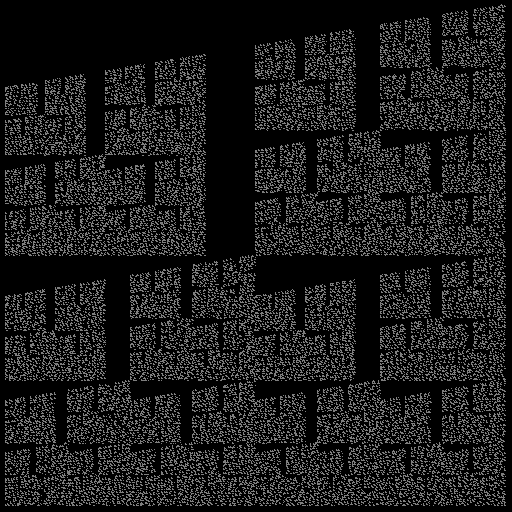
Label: castle